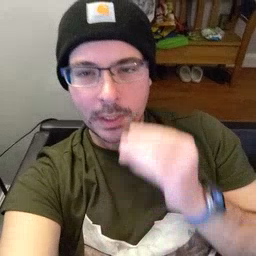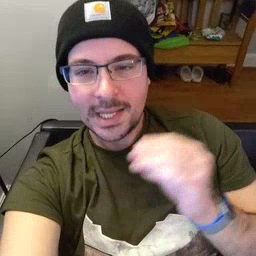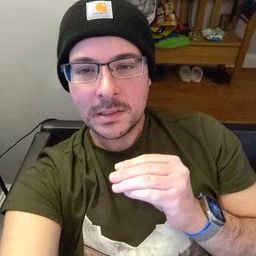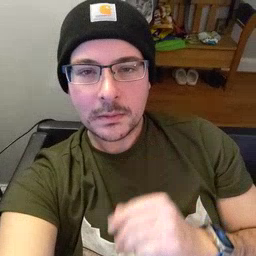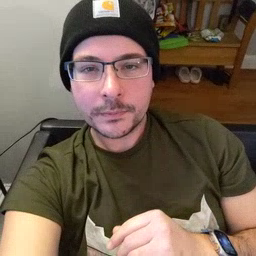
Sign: kiss